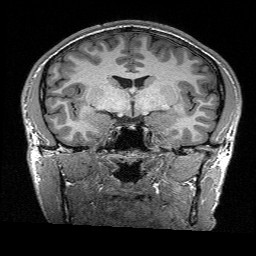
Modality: T1w
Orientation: sagittal
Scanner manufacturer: siemens
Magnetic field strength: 3 T